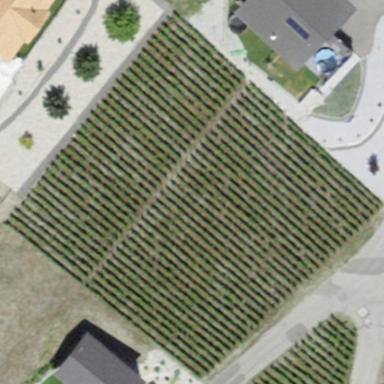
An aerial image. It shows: Vineyard with grape crops.